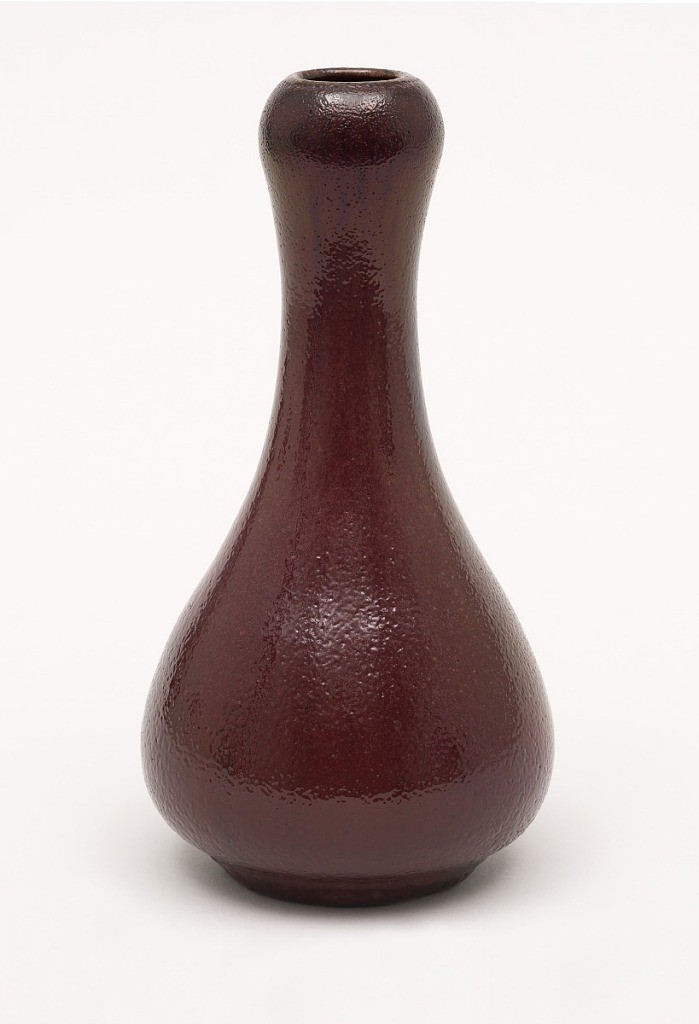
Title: Vase
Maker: Hugh Cornwall Robertson, 1845 – 1908
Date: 1884–88
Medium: Earthenware, oxblood
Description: Gray-white stoneware body, thrown. Bulbous body with tapering neck; with slightly bulging area below rim; flat foot. Covered with a deep red or scarlet glaze with slight golden luster effect. Black striations through glaze. Very dark red at rim bulge. Dimpled surface allover. Interior glazed. Bottom not glazed. Glaze very thick at base.